Question: I have server controls such as a popup with a gridview inside template fields in another gridview:
'''
<asp:TemplateField HeaderText="Actions">
<ItemTemplate>
<asp:Button ID="viewHoursButton" runat="server" Text="View Hours" OnClick="viewHoursButton_OnClick" />
<ajaxToolkit:ModalPopupExtender ID="viewHoursPopup" runat="server"
TargetControlID="viewHoursButton"
PopupControlID="viewHoursPanel"
CancelControlID="closeInfoPanelButton2"
DropShadow="true">
</ajaxToolkit:ModalPopupExtender>
<asp:Panel ID="viewHoursPanel" runat="server" CssClass="infoPanel">
<asp:Button ID="closeInfoPanelButton2" runat="server" Text="X" CssClass="closeInfoPanelButton" />
<asp:Label ID="viewHoursLabel" runat="server" Text="Label"></asp:Label>
<asp:GridView ID="viewHoursGridView" runat="server" AllowPaging="True" AutoGenerateColumns="False"
DataSourceID="SqlDataSource6" DataKeyNames="NonScrumStoryId,PK_DailyTaskHours"
BackColor="#DEBA84" BorderColor="#DEBA84" BorderStyle="None" BorderWidth="1px"
CellPadding="3" CellSpacing="2" Width="94%" OnRowDeleting="viewHoursGridView_OnRowDeleting"
OnRowDataBound="viewHoursGridView_OnRowDataBound" CssClass="centerGridView">
<Columns>
<asp:BoundField DataField="ActivityDate" HeaderText="Activity Date" SortExpression="ActivityDate"
DataFormatString="{0:MM/dd/yyyy}" />
<asp:BoundField DataField="Hours" HeaderText="Hours" SortExpression="Hours" />
<asp:BoundField DataField="Notes" HeaderText="Notes" SortExpression="Notes" />
<asp:BoundField DataField="CreateDate" HeaderText="Created Date" SortExpression="CreateDate"
Visible="false" />
<asp:CommandField ShowDeleteButton="True" />
</Columns>
<FooterStyle BackColor="#F7DFB5" ForeColor="#8C4510" />
<HeaderStyle BackColor="#7fc041" Font-Bold="True" ForeColor="White" />
<PagerStyle ForeColor="#8C4510" HorizontalAlign="Center" />
<RowStyle BackColor="#FFF7E7" ForeColor="#8C4510" />
<SortedAscendingCellStyle BackColor="#FFF1D4" />
<SortedAscendingHeaderStyle BackColor="#B95C30" />
<SortedDescendingCellStyle BackColor="#F1E5CE" />
<SortedDescendingHeaderStyle BackColor="#93451F" />
</asp:GridView>
<asp:SqlDataSource ID="SqlDataSource6" runat="server" ConnectionString="<%$ ConnectionStrings:ApplicationServices %>"
SelectCommand="
SELECT [DailyTaskHours].[PK_DailyTaskHours]
,[DailyTaskHours].[NonScrumStoryId]
,[DailyTaskHours].[Hours]
,[DailyTaskHours].[Notes]
,[DailyTaskHours].[ActivityDate]
,[DailyTaskHours].[CreateDate]
FROM [NonScrumStory]
,[DailyTaskHours]
WHERE [DailyTaskHours].[NonScrumStoryId] = @nonScrumStoryId
AND [NonScrumStory].[PK_NonScrumStory] = @nonScrumStoryId
ORDER BY [ActivityDate] DESC
"
DeleteCommand="
DELETE
FROM [DailyTaskHours]
WHERE ([PK_DailyTaskHours] = @setDailyPKDeleteParam)
">
<SelectParameters>
<asp:QueryStringParameter Name="nonScrumStoryId" Type="String" />
</SelectParameters>
<DeleteParameters>
<asp:QueryStringParameter Name="setDailyPKDeleteParam" Type="Int32" />
</DeleteParameters>
</asp:SqlDataSource>
</asp:Panel>
<asp:Button ID="addHoursButton" runat="server" Text="Add Hours" OnClick="addHoursButton_OnClick" />
<asp:Button ID="editButton" runat="server" Text="Edit" OnClick="editButton_OnClick" />
<asp:Button ID="deleteButton" runat="server" Text="Delete" OnClick="deleteButton_OnClick" />
</ItemTemplate>
</asp:TemplateField>
'''
I cant move them out of the gridview because it is necessary for the call to the popup to work correctly.
However my code behind is not recognizing some of the ID's within the ItemTemplate:
'''
protected void viewHoursButton_OnClick(object sender, EventArgs e)
{
viewHoursPopup.Show();
viewHoursGridView.DataBind();
}
'''
For example, the _OnClick method work even though the button is inside the ItemTemplate but the two method calls are not recognized:

How do I fix this issue?
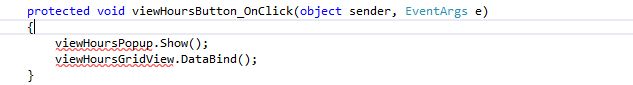
Answer: Use the 'FindControl()' method, but cast them to the more specific type you are using in the 'ItemTemplate' declaration of your markup, like this:
'''
protected void viewHoursButton_OnClick(object sender, EventArgs e)
{
var viewHoursPopup = parentGridView.FindControl("viewHoursPopup") as ModalPopupExtender;
var viewHoursGridView = parentGridView.FindControl("viewHoursGridView") as GridView;
if (viewHoursPopup != null && viewHoursGriView != null)
{
viewHoursPopup.Show();
viewHoursGridView.DataBind();
}
}
'''
Note: 'FindControl()' returns a 'Control', which is too general of an object to call the '.Show()' method. The 'as' operator will return 'null' if the cast cannot be successfully performed, so the check for 'null' later will catch that scenario.